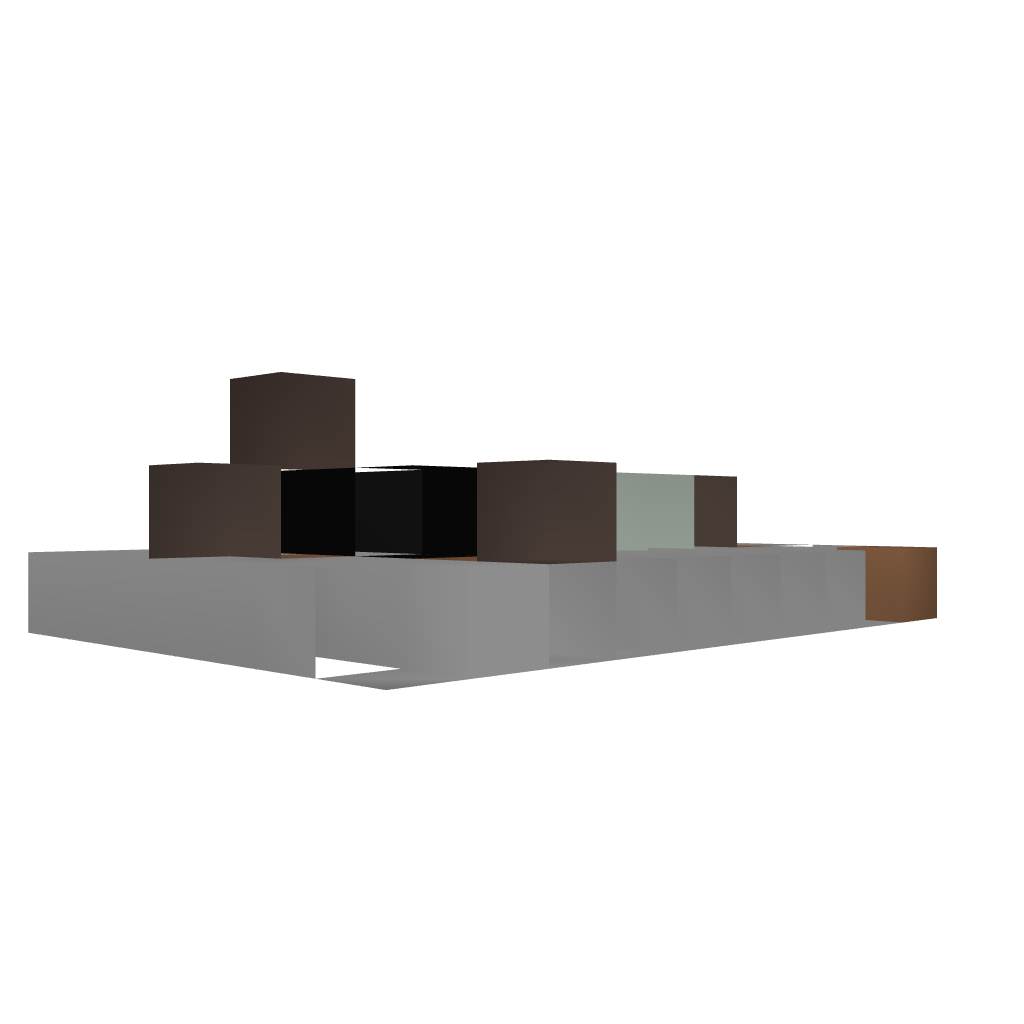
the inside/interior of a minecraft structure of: Wind Chimes